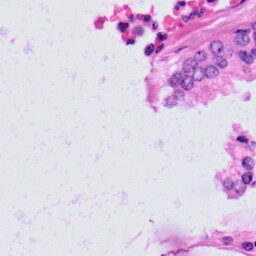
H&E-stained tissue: Prostate